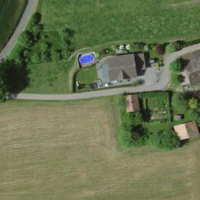
EUNIS habitat code: 55
Species observed at this site:
Veronica chamaedrys